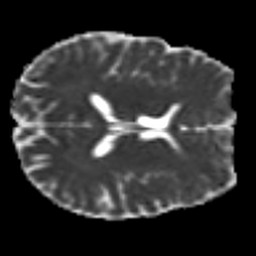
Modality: MD
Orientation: axial
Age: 26
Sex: male
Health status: ill
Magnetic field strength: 3 T
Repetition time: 9 s
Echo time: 0.093 s